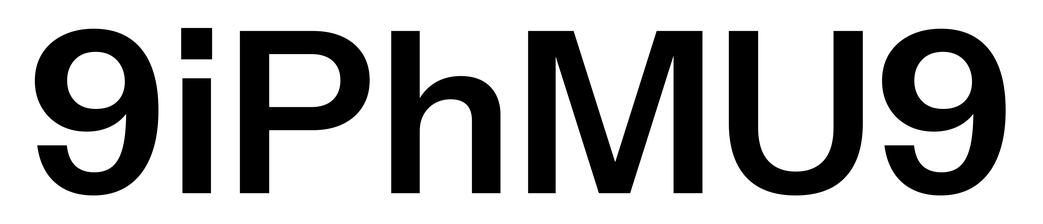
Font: InstrumentSans_SemiBold